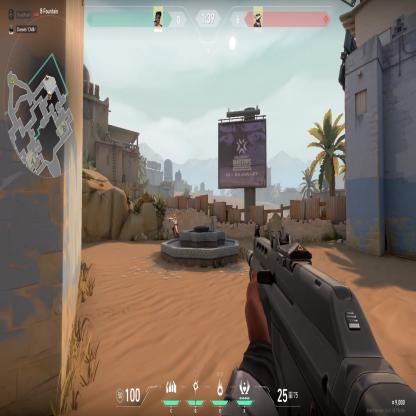
Label: enemy